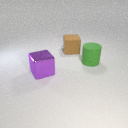
large purple metal cube in front of large brown rubber cube